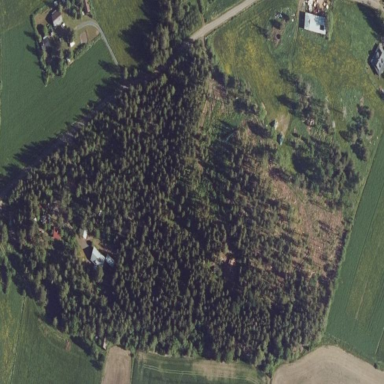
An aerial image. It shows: Woodland with needle-leaved trees.